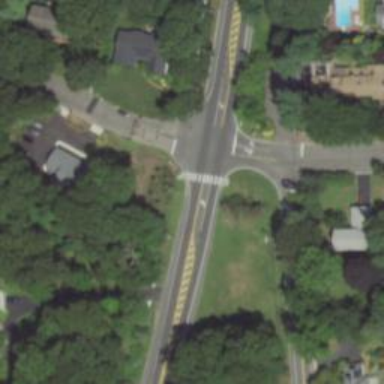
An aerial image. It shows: Marked road crossing.